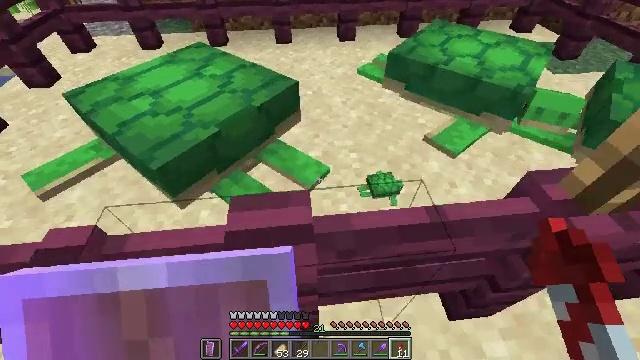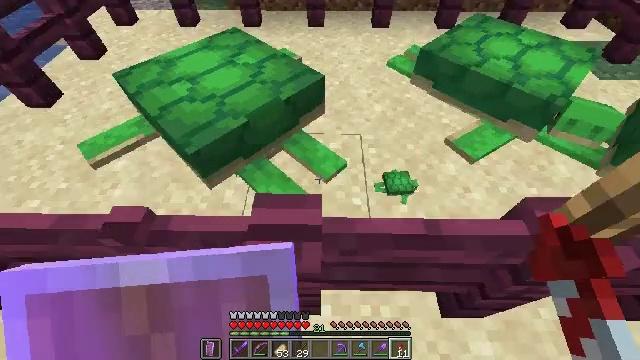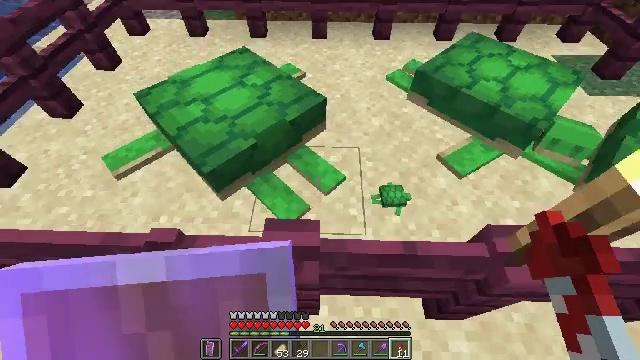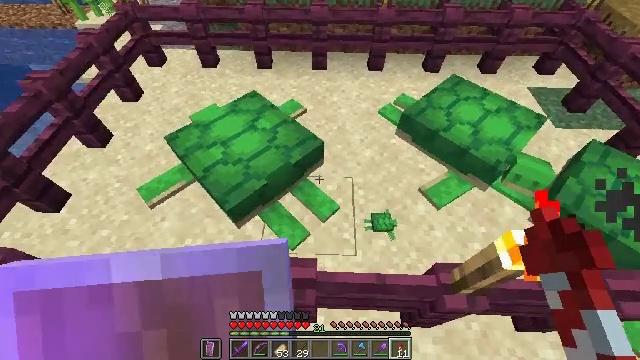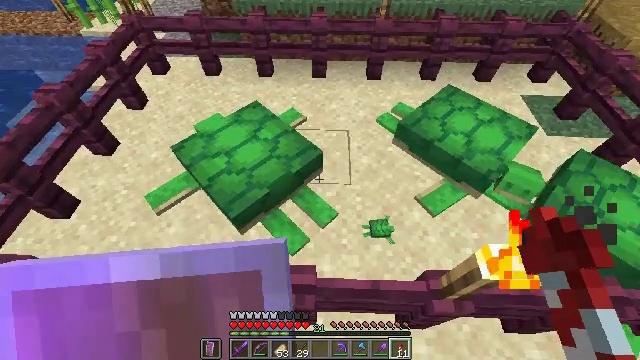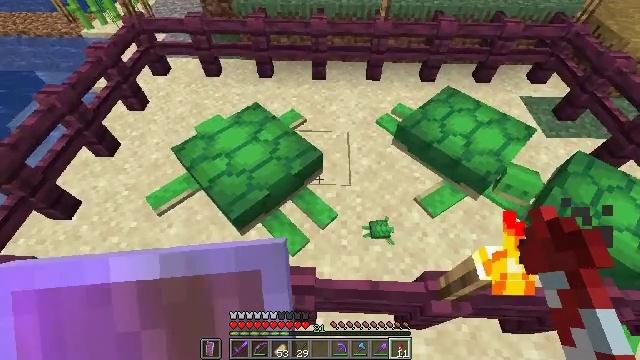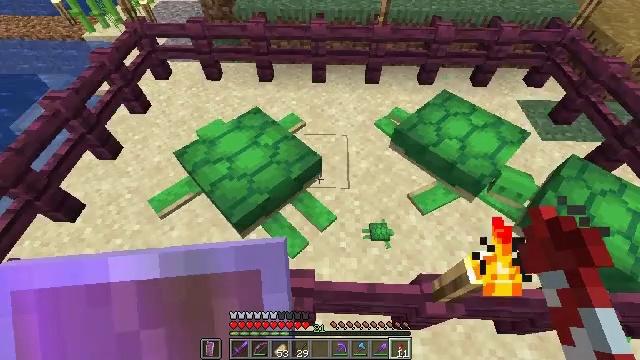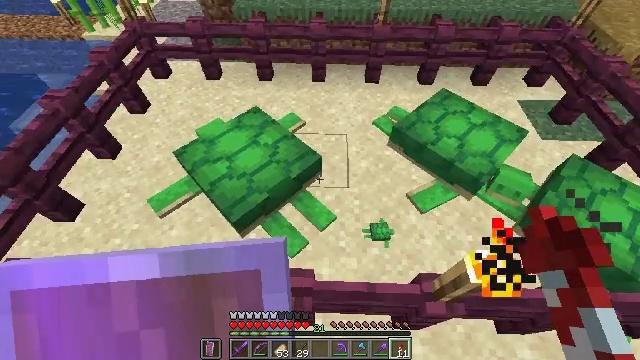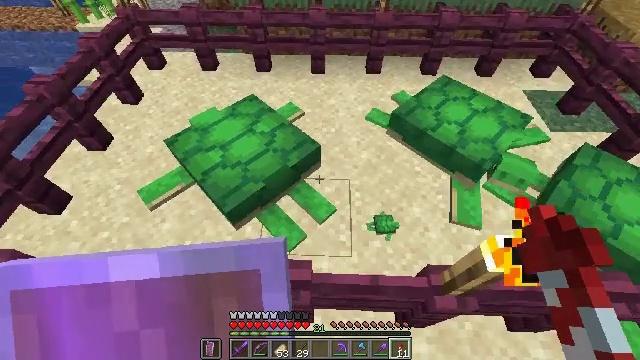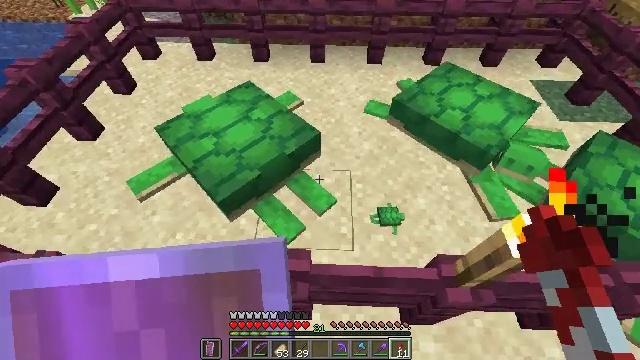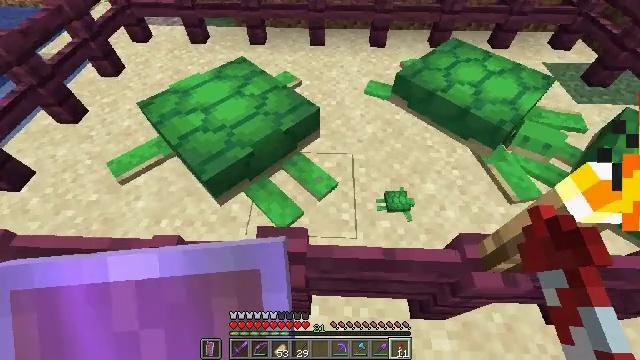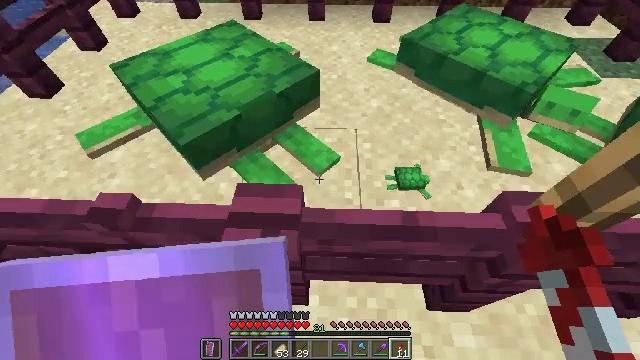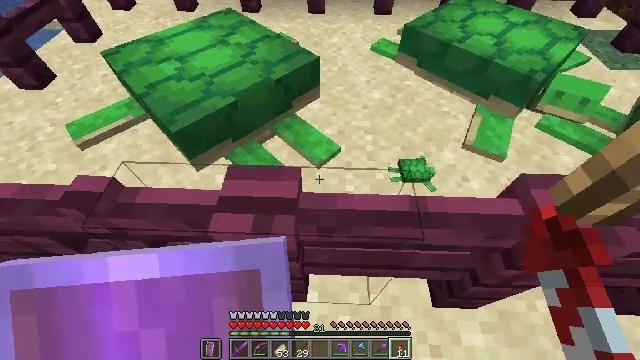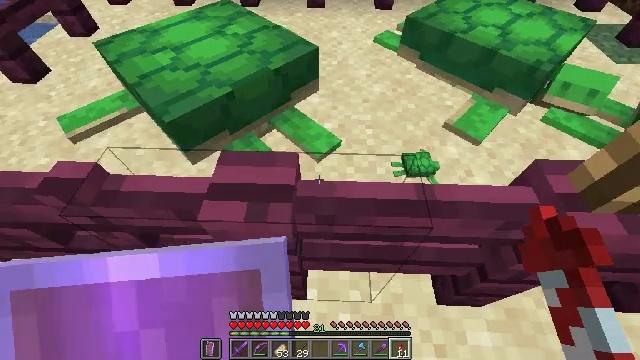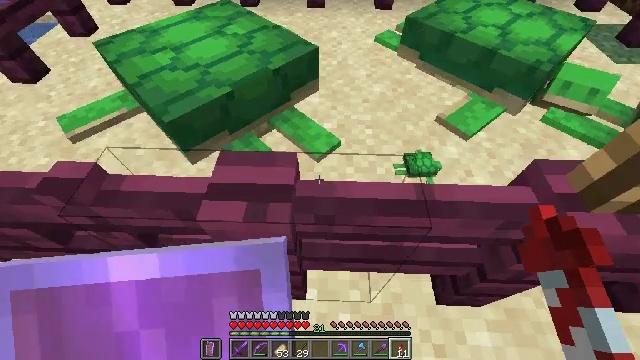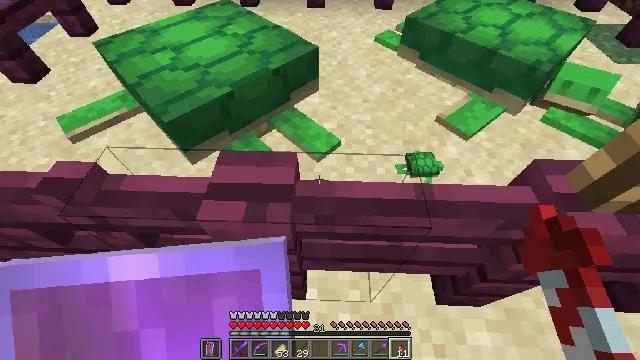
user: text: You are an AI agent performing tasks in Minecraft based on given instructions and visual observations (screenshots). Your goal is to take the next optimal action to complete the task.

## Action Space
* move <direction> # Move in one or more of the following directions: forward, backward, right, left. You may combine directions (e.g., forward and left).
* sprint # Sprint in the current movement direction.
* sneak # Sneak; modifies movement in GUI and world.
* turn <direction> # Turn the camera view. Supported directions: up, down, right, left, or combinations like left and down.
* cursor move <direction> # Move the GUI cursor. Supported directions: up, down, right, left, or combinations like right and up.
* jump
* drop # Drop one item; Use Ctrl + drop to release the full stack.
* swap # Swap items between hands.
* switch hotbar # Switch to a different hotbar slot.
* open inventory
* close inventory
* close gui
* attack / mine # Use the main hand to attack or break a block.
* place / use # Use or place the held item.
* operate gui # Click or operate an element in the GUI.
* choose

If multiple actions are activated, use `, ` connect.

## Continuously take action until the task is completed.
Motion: motion action
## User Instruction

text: Remove wheat seeds from the inventory.
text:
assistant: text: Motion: move forward, turn left and down, jump
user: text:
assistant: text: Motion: move forward, jump
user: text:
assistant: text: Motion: move forward
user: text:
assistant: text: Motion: move forward
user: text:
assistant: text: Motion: no_op
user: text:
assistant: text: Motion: no_op
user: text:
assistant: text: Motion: no_op
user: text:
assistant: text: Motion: no_op
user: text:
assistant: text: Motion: no_op
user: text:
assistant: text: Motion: no_op
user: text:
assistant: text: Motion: no_op
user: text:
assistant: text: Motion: no_op
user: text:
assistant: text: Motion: no_op
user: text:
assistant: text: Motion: no_op
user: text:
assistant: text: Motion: no_op
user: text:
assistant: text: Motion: no_op
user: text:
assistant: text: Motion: no_op
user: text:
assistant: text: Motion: turn right
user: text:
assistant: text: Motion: turn right
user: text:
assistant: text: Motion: turn right
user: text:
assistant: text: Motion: turn right
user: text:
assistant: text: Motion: turn right
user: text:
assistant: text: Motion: no_op
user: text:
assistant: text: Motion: no_op
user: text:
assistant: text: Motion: no_op
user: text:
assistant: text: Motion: turn right
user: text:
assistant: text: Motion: turn right and up
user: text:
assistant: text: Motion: turn right and up
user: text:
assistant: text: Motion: no_op
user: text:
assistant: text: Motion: no_op